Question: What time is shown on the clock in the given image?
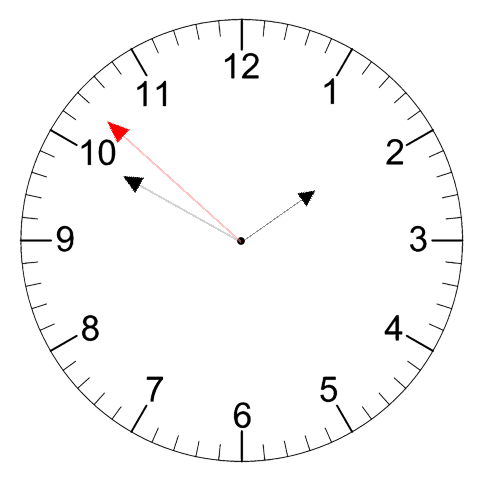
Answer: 01:49:52